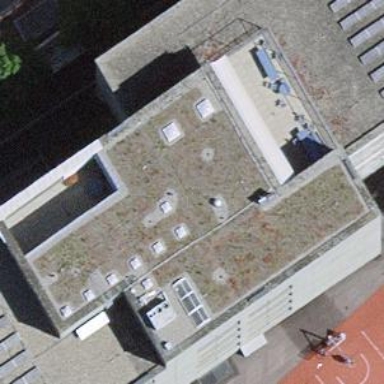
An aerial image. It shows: School building.